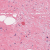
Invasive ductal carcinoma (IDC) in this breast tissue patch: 0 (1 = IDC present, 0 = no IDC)